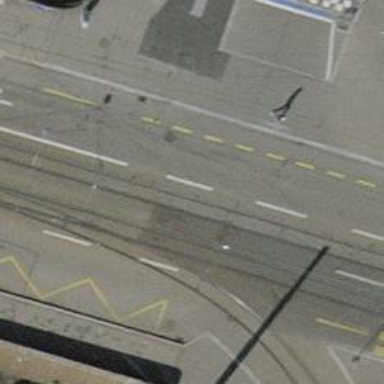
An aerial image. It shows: Tertiary road with asphalt surface. There is separate sidewalk and cycle lane on both sides.